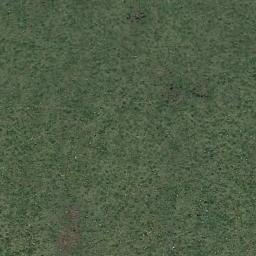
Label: meadow